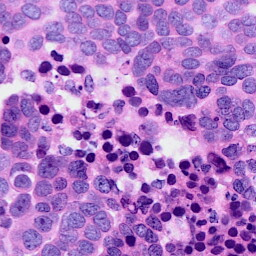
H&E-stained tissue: Ovarian